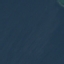
Land use / land cover: SeaLake